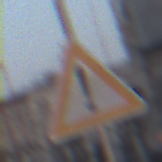
Verkehrszeichen: Gefahrenstelle
Umgebung: Outdoor, Urban
Tageszeit: SunriseSunset
Wetter: Clear
Licht: Natural
Jahreszeit: NotSpecified
Kontrast: MediumContrast